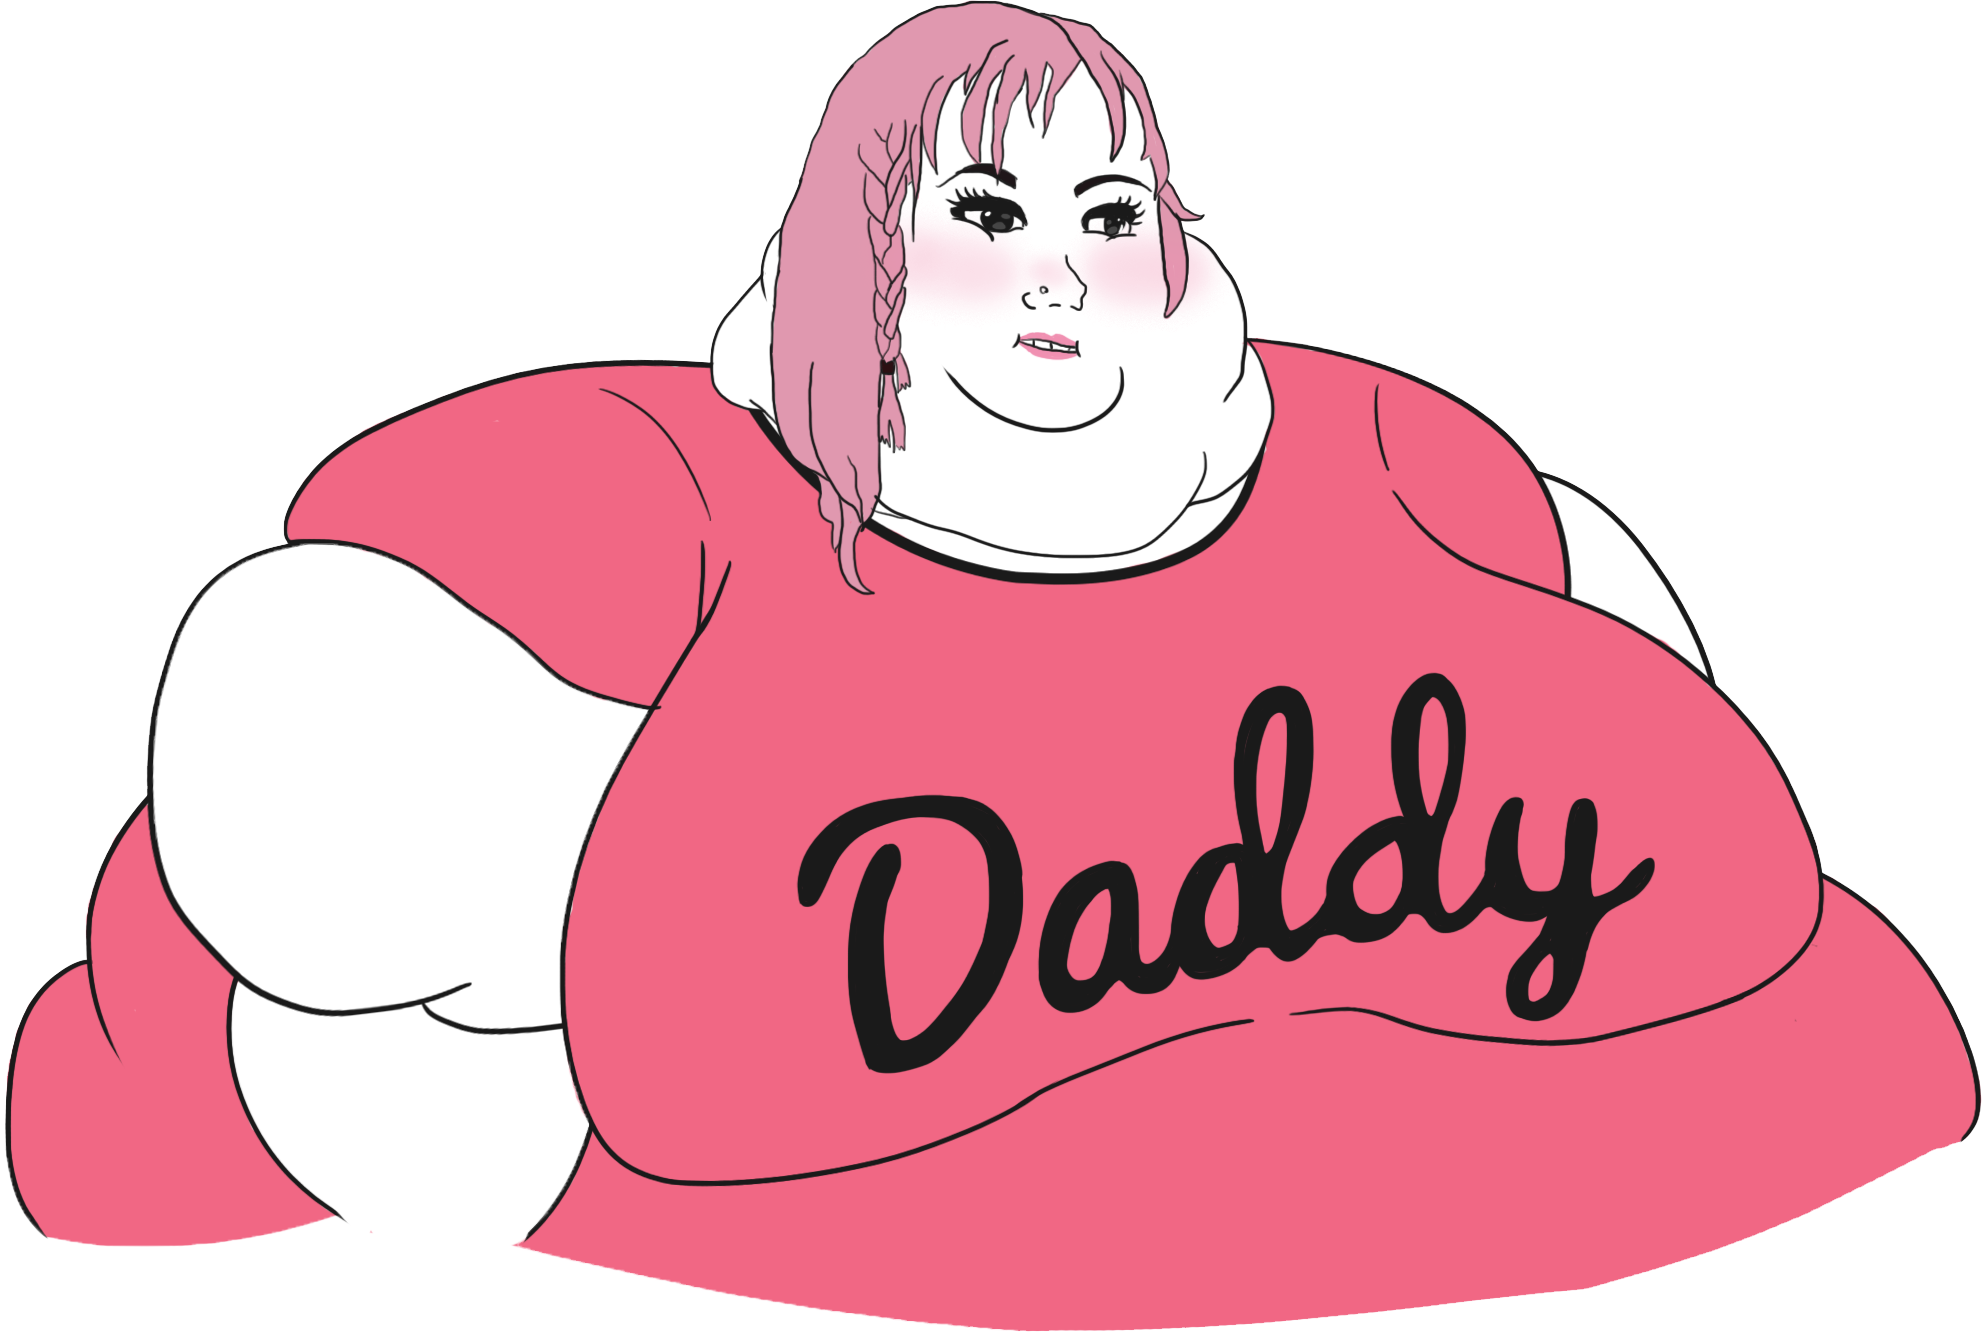
Label: 5_Blobjak